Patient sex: M
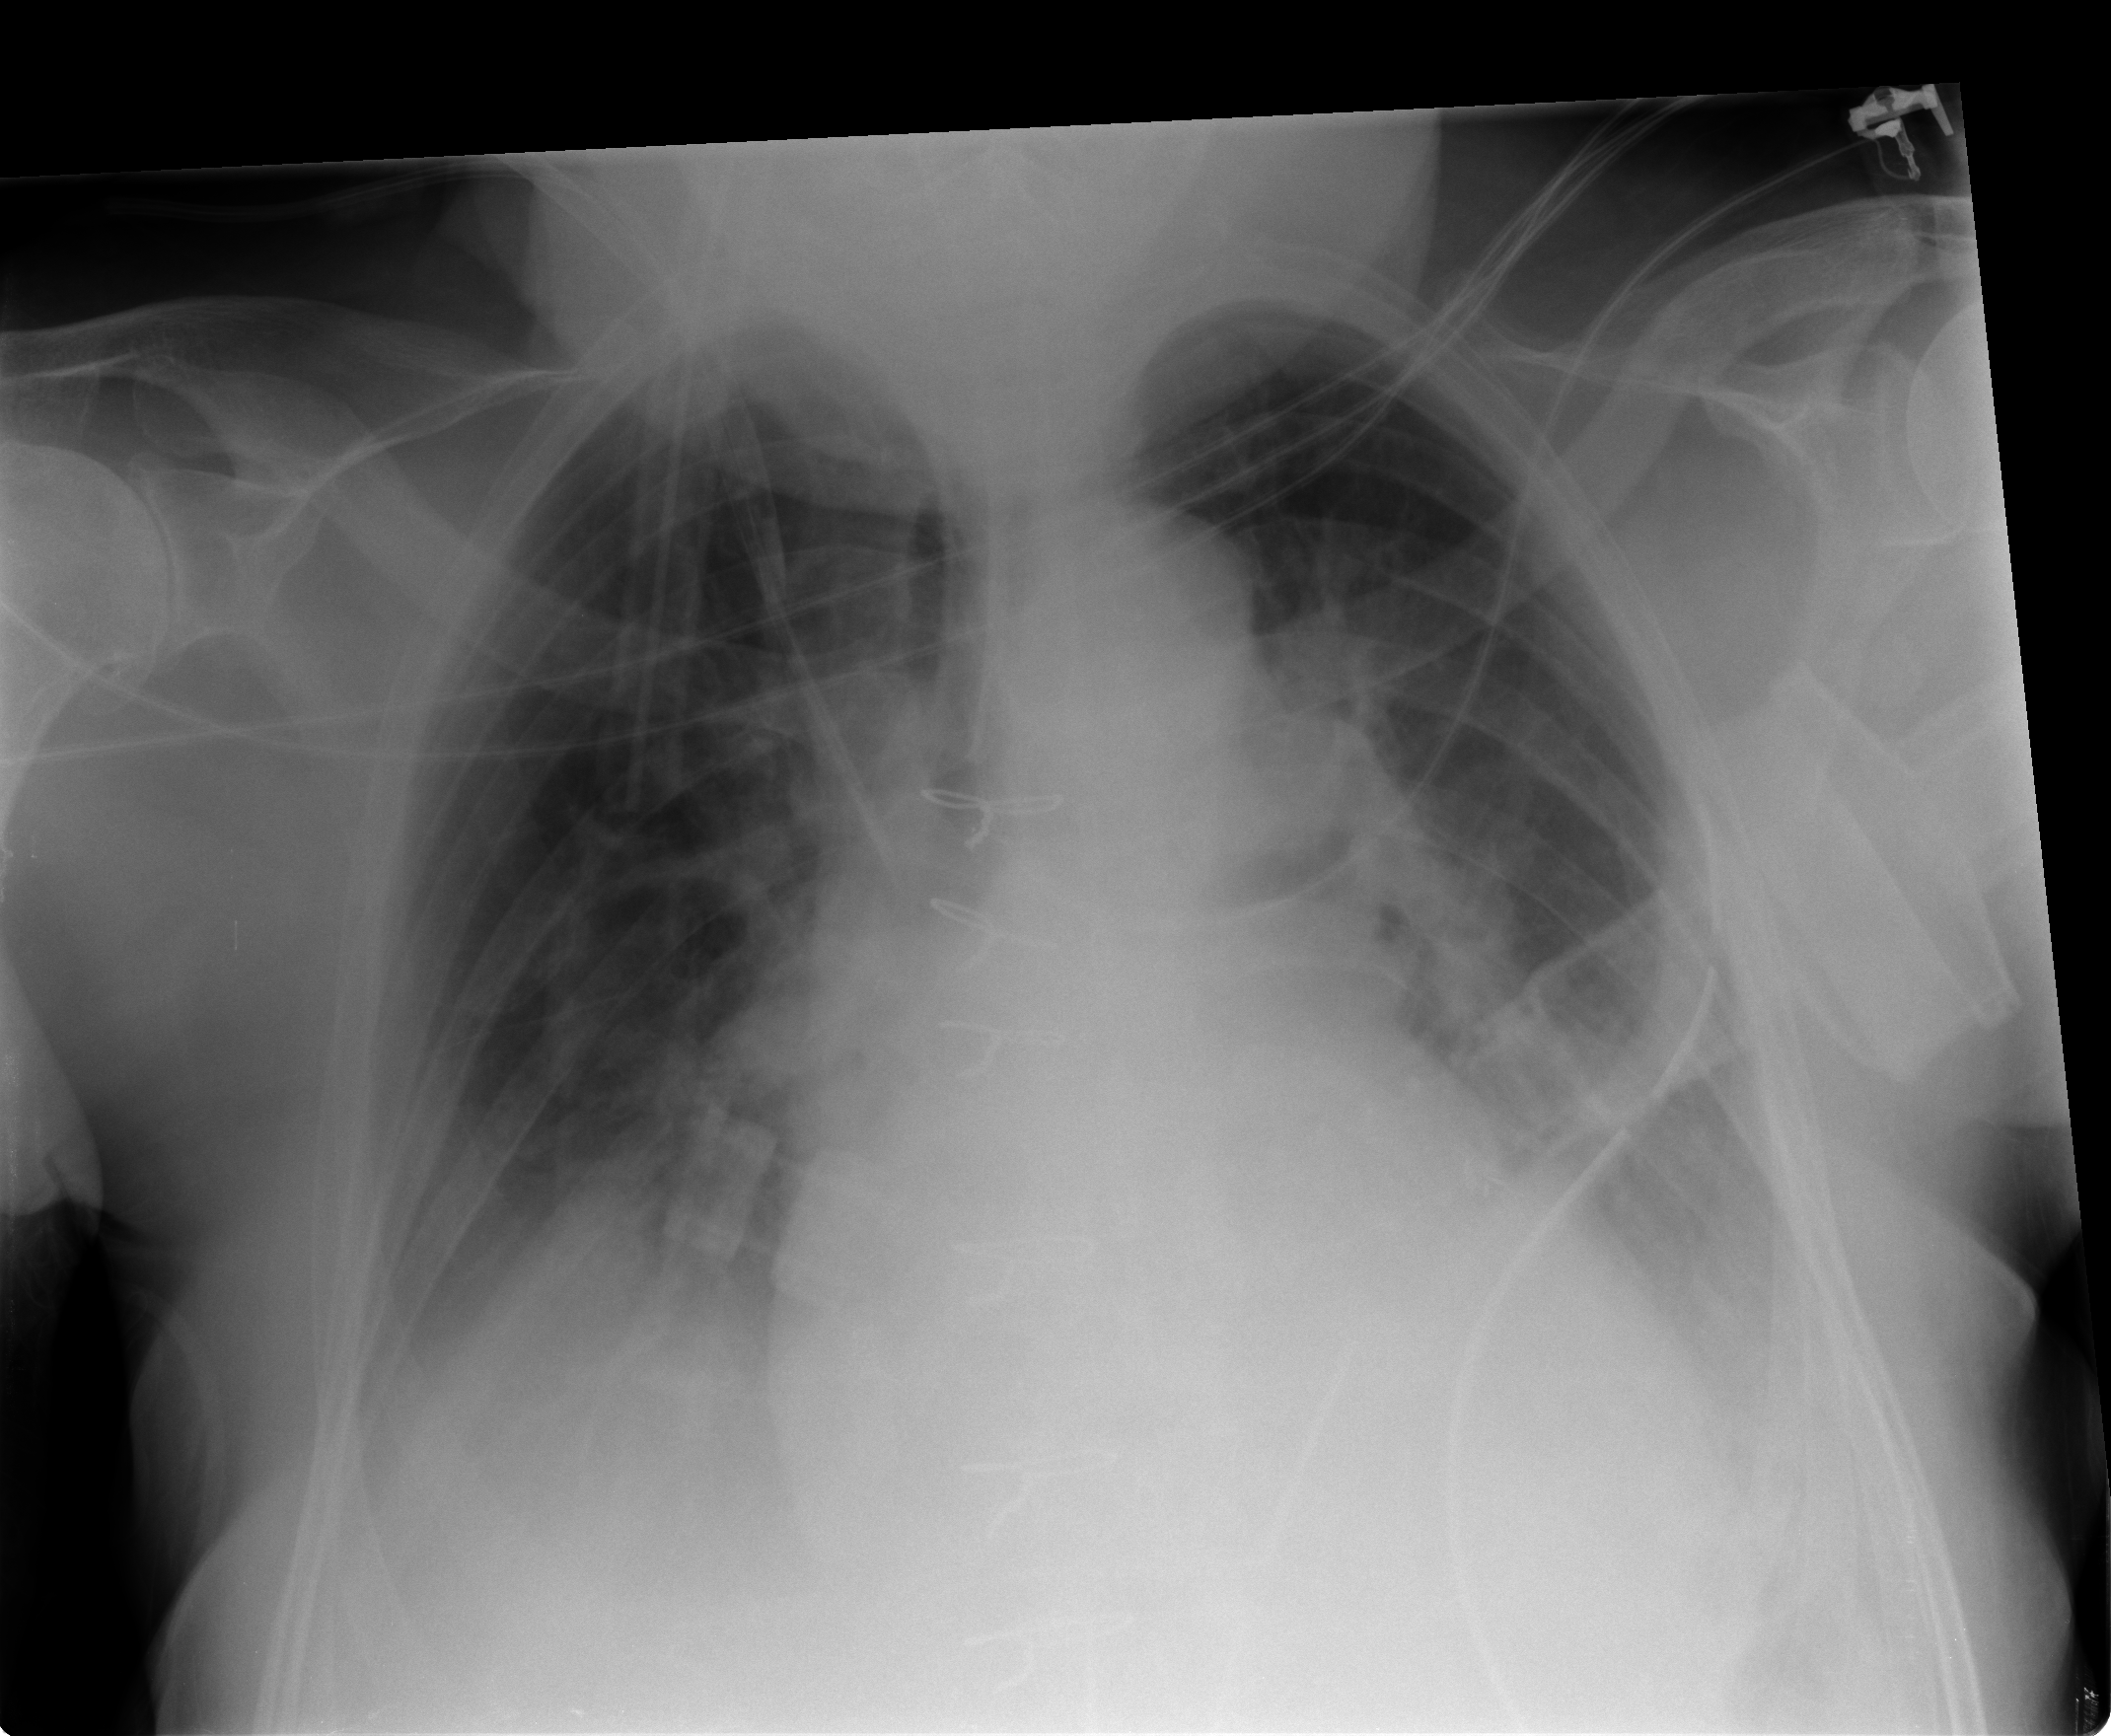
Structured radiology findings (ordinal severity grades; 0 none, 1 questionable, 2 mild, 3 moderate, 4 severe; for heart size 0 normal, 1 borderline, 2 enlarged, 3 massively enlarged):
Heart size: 2
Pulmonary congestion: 2
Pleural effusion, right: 2
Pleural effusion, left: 1
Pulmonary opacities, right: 0
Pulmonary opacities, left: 0
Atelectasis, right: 2
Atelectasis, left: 2